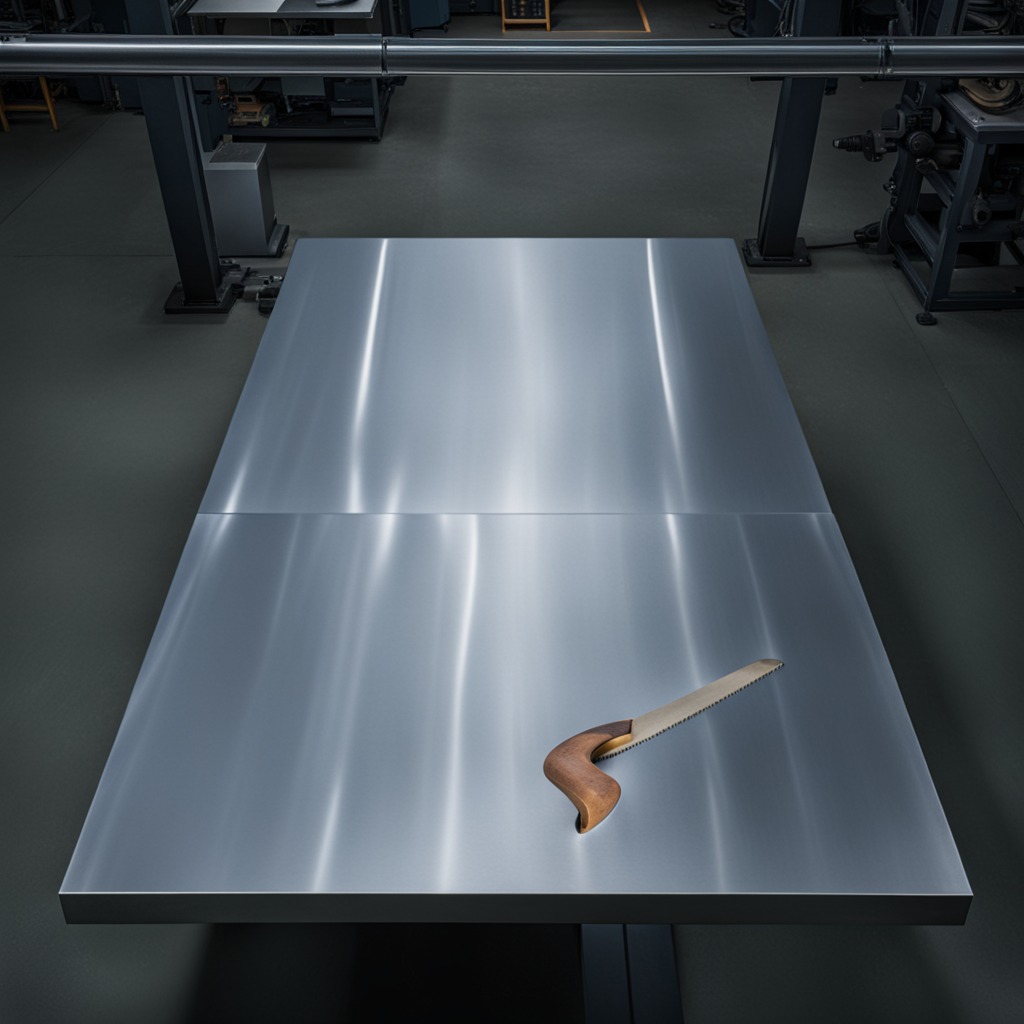
A handheld metal saw lies on the tabletop.